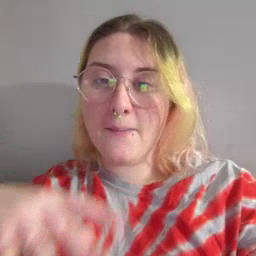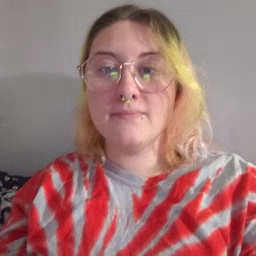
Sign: drop